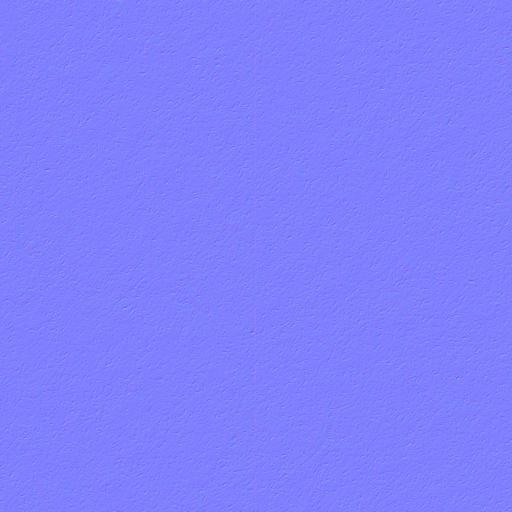
mould wallpaper woodchip